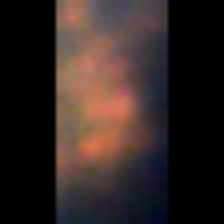
Taxon: Unknown_full_image
Group: Unknown